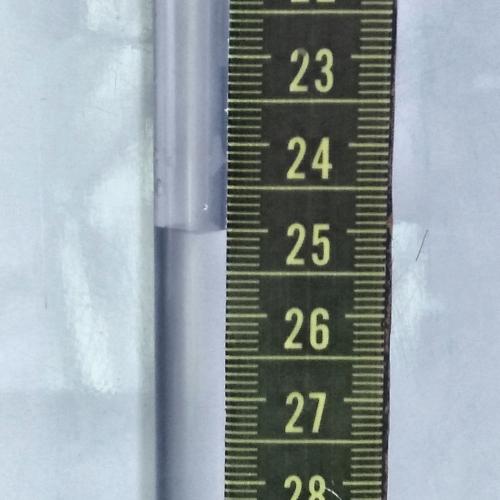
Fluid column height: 25.0 cm